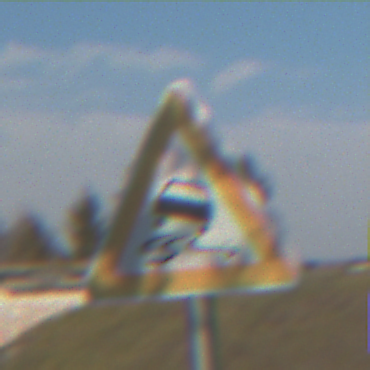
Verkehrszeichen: SchleuderOderRutschgefahr
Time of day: MorningAfternoon
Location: Outdoor (Nature)
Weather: PartlyCloudy
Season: NotSpecified
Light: Natural